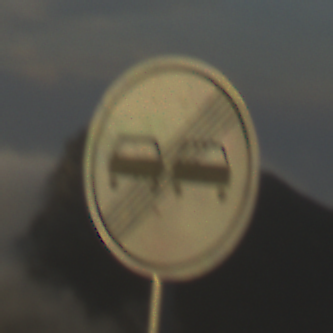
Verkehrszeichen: EndeUeberholverbot
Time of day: SunriseSunset
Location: Outdoor (Nature)
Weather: PartlyCloudy
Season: Summer
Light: Natural